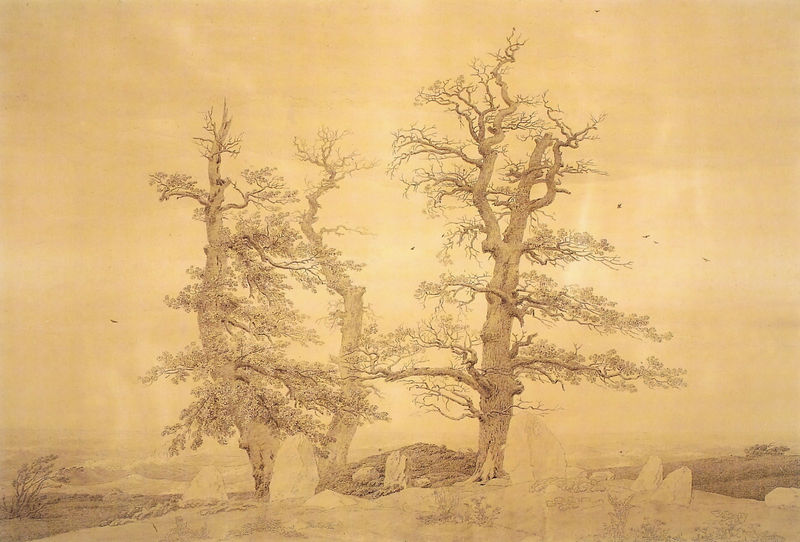
Titel: Hünengrab am Meer
Künstler: Caspar David Friedrich
Institution: Weimar, Staatliche Kunstsammlungen
Schlagwörter: blätter, dunkel, felsen, laub, vogel, bäume, gelb, landschaft, ocker, äste, braun, grau, holz, licht, zeichnung, gras, wiese, steine, einsamkeit, horizont, natur, stamm, strauch, vögel, wind, zweige, busch, einsam, gebüsch, drei, pflanzen, wald, fels, kahl, sepia, steppe, lanschaft, bizarr, depressiv, graslandschaft, seipa